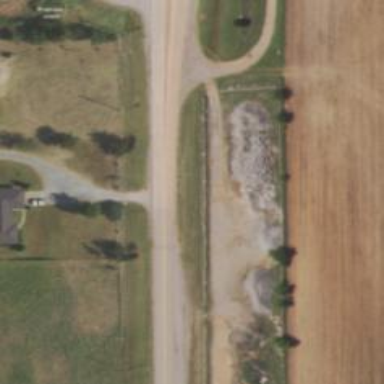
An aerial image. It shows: Tertiary road.